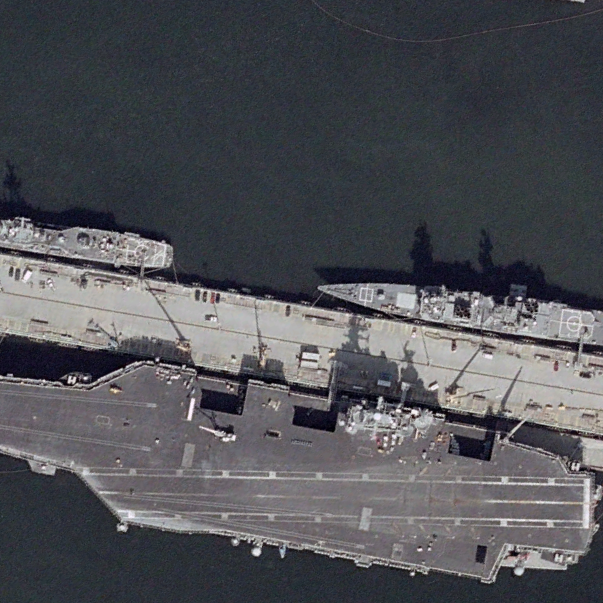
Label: Nimitz-class_aircraft_carrier